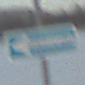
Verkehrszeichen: EinbahnstrasseLinksweisend
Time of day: SunriseSunset
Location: Outdoor (Nature)
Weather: PartlyCloudy
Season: NotSpecified
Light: Natural